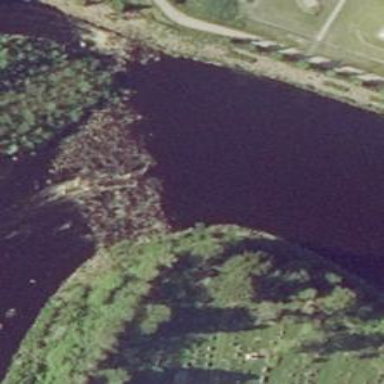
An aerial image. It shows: Weir in waterway.